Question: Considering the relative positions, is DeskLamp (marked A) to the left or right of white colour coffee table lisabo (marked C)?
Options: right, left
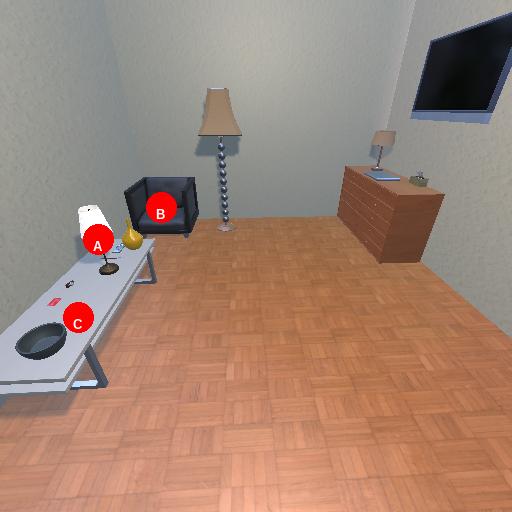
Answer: right